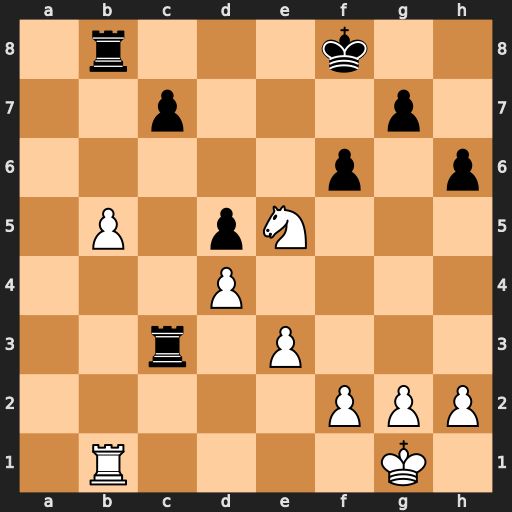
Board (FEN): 1r3k2/2p3p1/5p1p/1P1pN3/3P4/2r1P3/5PPP/1R4K1
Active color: w
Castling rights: -
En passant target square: -
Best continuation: Nd7+ Ke7 Nxb8